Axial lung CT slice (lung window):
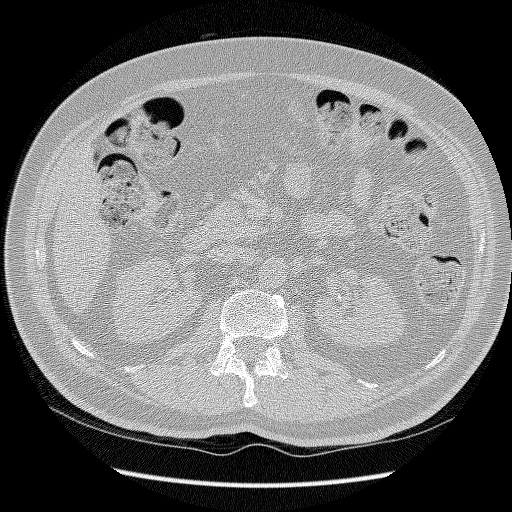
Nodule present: no